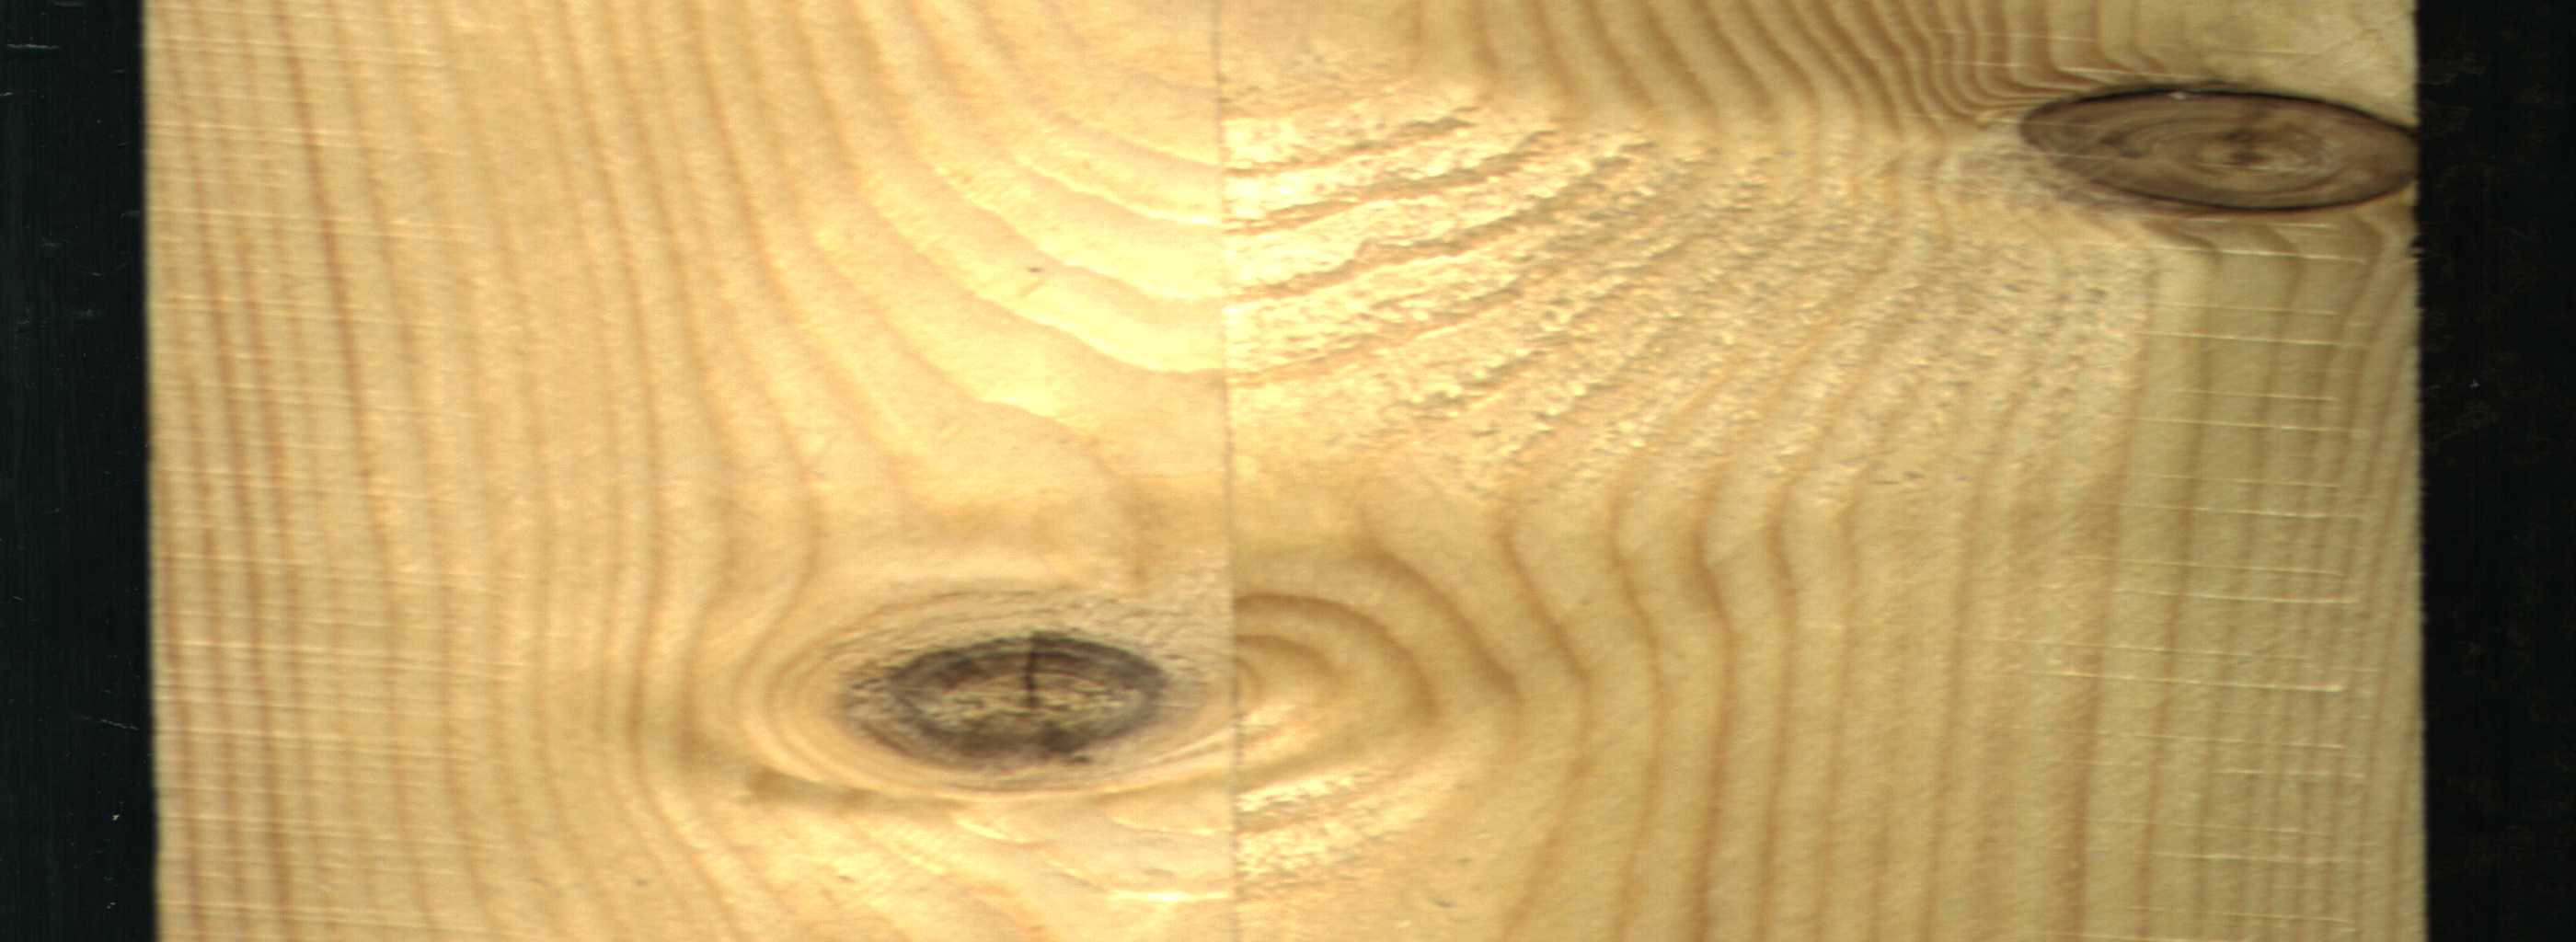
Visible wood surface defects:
knot_with_crack
Dead_Knot